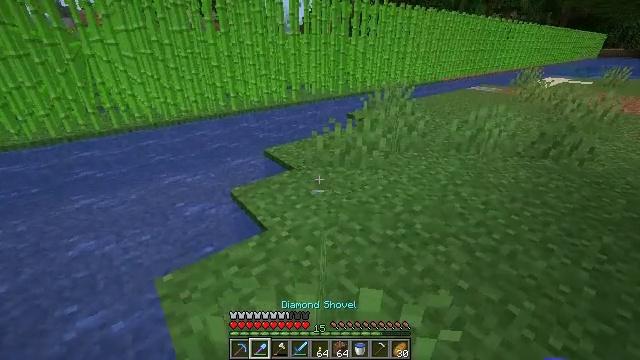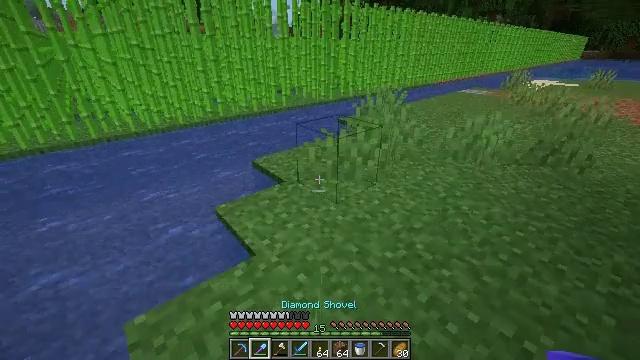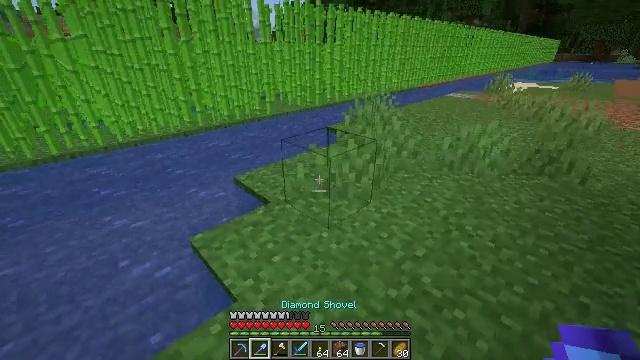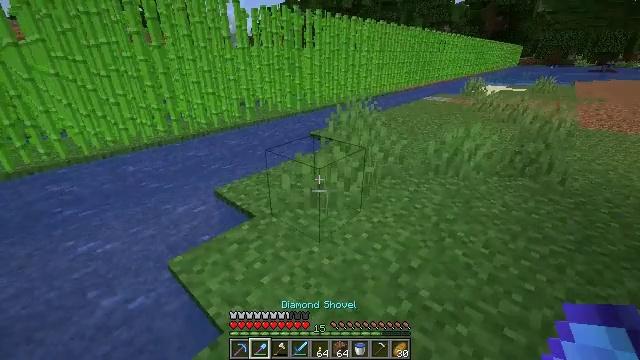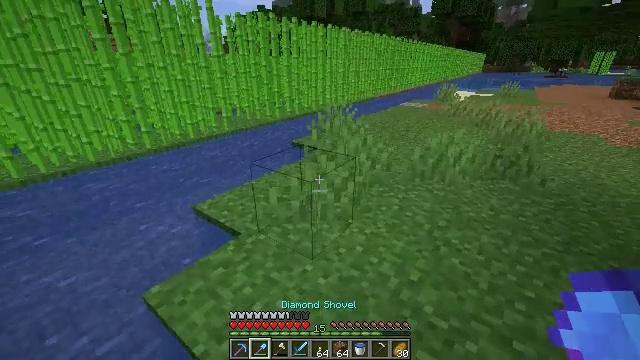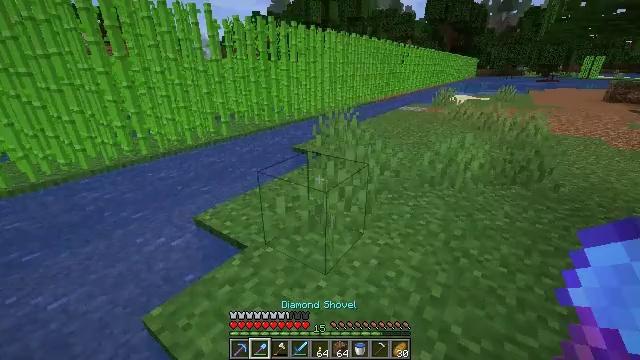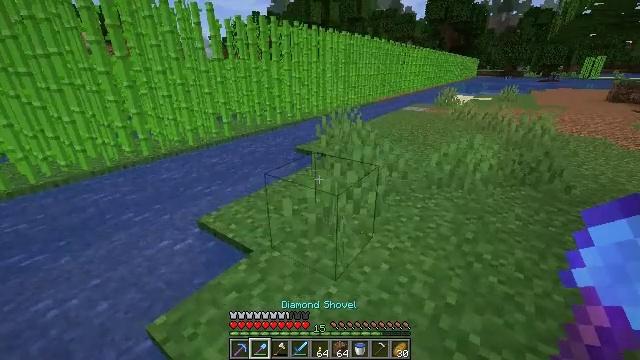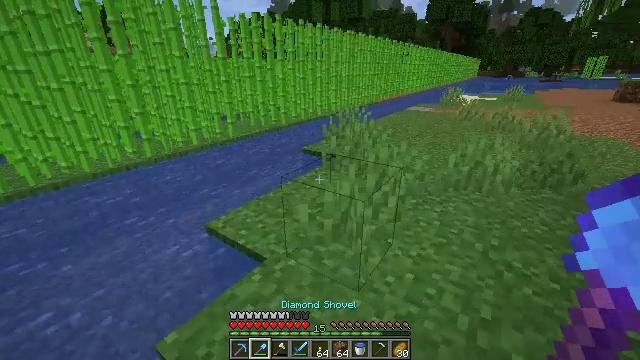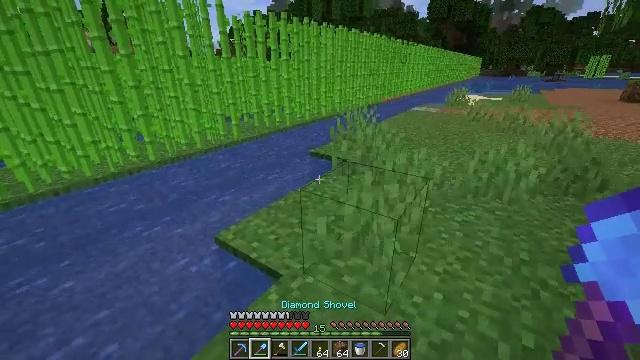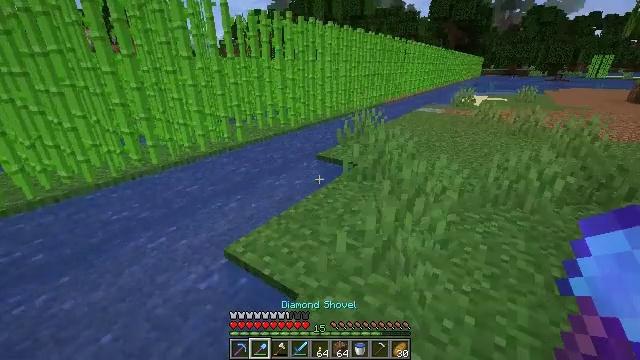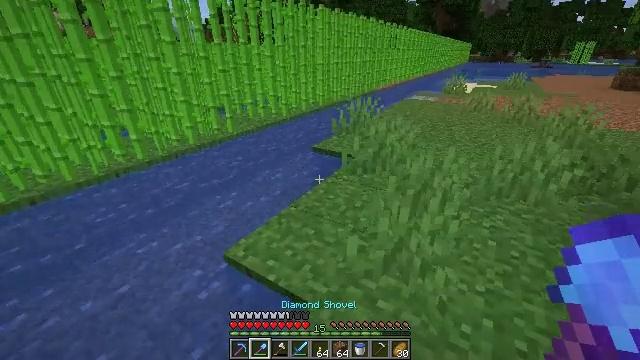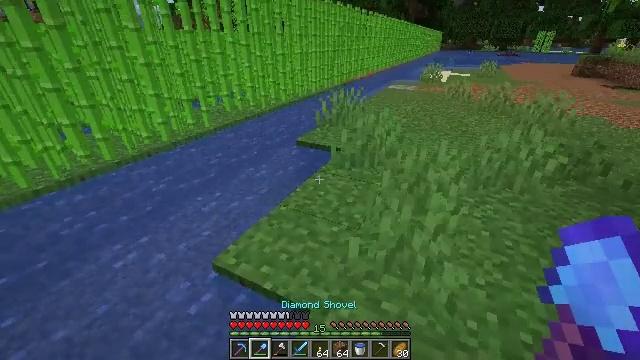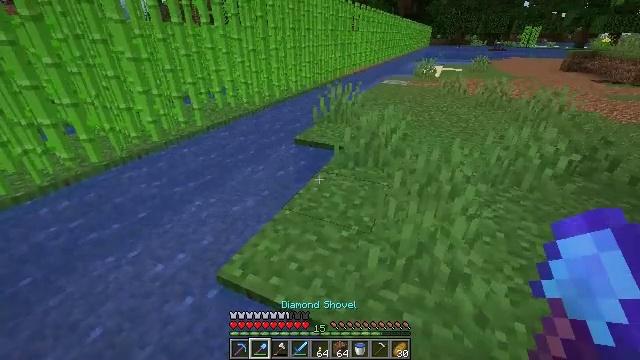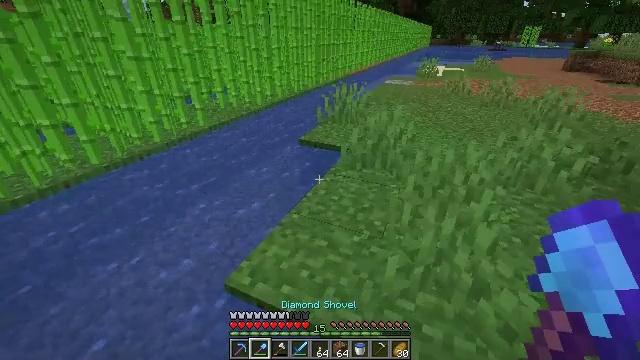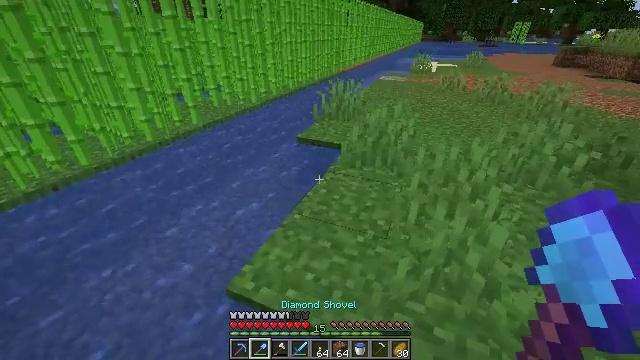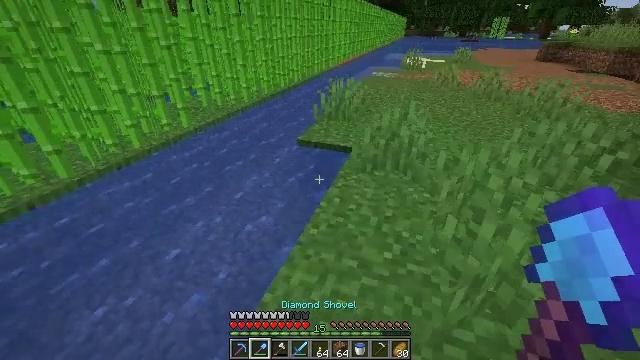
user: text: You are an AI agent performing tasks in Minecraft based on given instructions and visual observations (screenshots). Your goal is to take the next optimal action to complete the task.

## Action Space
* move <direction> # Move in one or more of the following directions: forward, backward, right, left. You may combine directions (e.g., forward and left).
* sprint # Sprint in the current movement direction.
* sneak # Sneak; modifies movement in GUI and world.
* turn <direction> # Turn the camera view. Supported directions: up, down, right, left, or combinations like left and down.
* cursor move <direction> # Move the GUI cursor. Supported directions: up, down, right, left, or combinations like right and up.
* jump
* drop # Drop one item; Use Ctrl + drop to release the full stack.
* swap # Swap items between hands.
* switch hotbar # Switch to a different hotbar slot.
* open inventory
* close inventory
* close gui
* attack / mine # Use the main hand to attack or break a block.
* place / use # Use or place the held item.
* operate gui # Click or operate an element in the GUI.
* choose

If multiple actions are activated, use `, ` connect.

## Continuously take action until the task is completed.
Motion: motion action
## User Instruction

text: Break the grass block.
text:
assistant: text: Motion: move forward, turn right
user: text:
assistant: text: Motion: move forward, turn right
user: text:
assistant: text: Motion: move forward and move left, turn right
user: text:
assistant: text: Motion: move forward and move left, turn right and up
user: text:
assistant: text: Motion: move forward and move left, turn right
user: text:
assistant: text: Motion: move forward and move left
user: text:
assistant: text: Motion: move forward and move left
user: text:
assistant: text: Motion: move forward and move left
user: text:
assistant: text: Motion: move forward and move left
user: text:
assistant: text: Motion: move forward and move left, turn right and down
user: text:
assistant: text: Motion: move forward and move left, turn right and down
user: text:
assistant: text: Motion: move forward and move left, turn right and down
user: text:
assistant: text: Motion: move forward and move left
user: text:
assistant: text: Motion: move forward and move left, turn right
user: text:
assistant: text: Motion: move forward and move left, turn right
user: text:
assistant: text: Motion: move forward and move left, turn right
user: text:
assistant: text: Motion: move forward and move left, turn right
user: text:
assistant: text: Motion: move forward and move left, turn right
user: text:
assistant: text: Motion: move left, turn right and down
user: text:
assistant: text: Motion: move left, turn right
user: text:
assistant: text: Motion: turn right
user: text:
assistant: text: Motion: turn right
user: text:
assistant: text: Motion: turn right
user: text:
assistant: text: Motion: turn right
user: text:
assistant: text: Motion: no_op
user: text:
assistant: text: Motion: move right
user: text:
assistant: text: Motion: move right
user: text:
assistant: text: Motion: move right
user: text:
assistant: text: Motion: move right
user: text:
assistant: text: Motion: move right